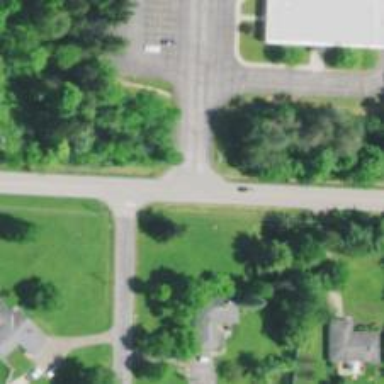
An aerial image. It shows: Residential road with asphalt surface.